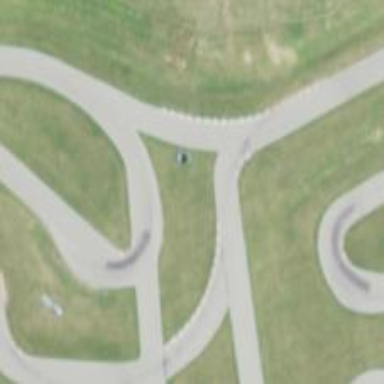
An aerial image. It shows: Asphalt raceway designated for karting.